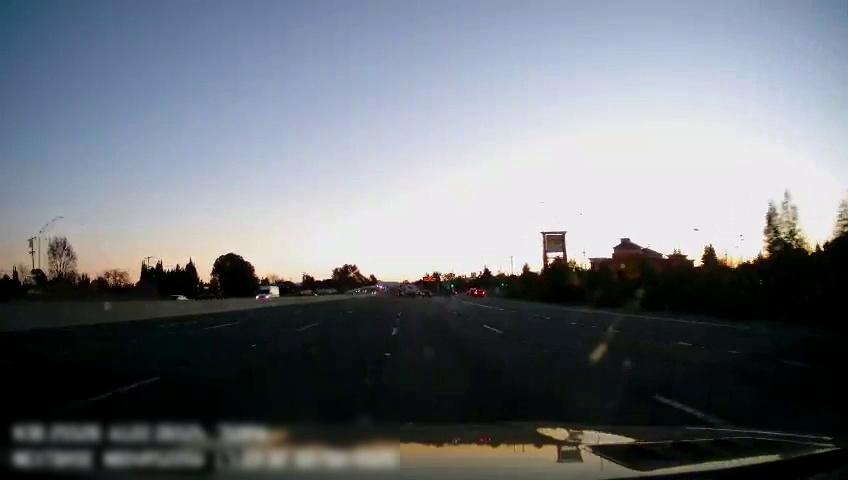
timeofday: Day
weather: Sunny
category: Drivable Space
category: Drivable Space
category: Vehicles | Van
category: Vehicles | Car
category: Vehicles | Van
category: Vehicles | SUV
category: Lanes | Current Lane
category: Lanes | Alternate Lane
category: Lanes | Alternate Lane
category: Lanes | Current Lane
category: Lanes | Alternate Lane
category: Lanes | Alternate Lane